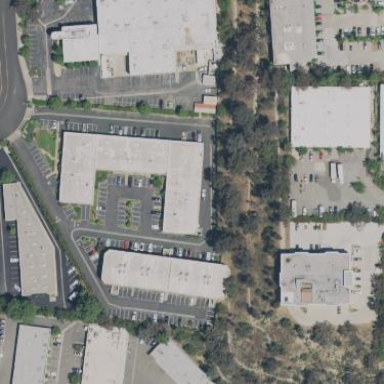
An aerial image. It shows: Commercial building.